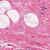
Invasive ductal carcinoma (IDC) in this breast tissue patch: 0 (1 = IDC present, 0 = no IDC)